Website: lowes
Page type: payment
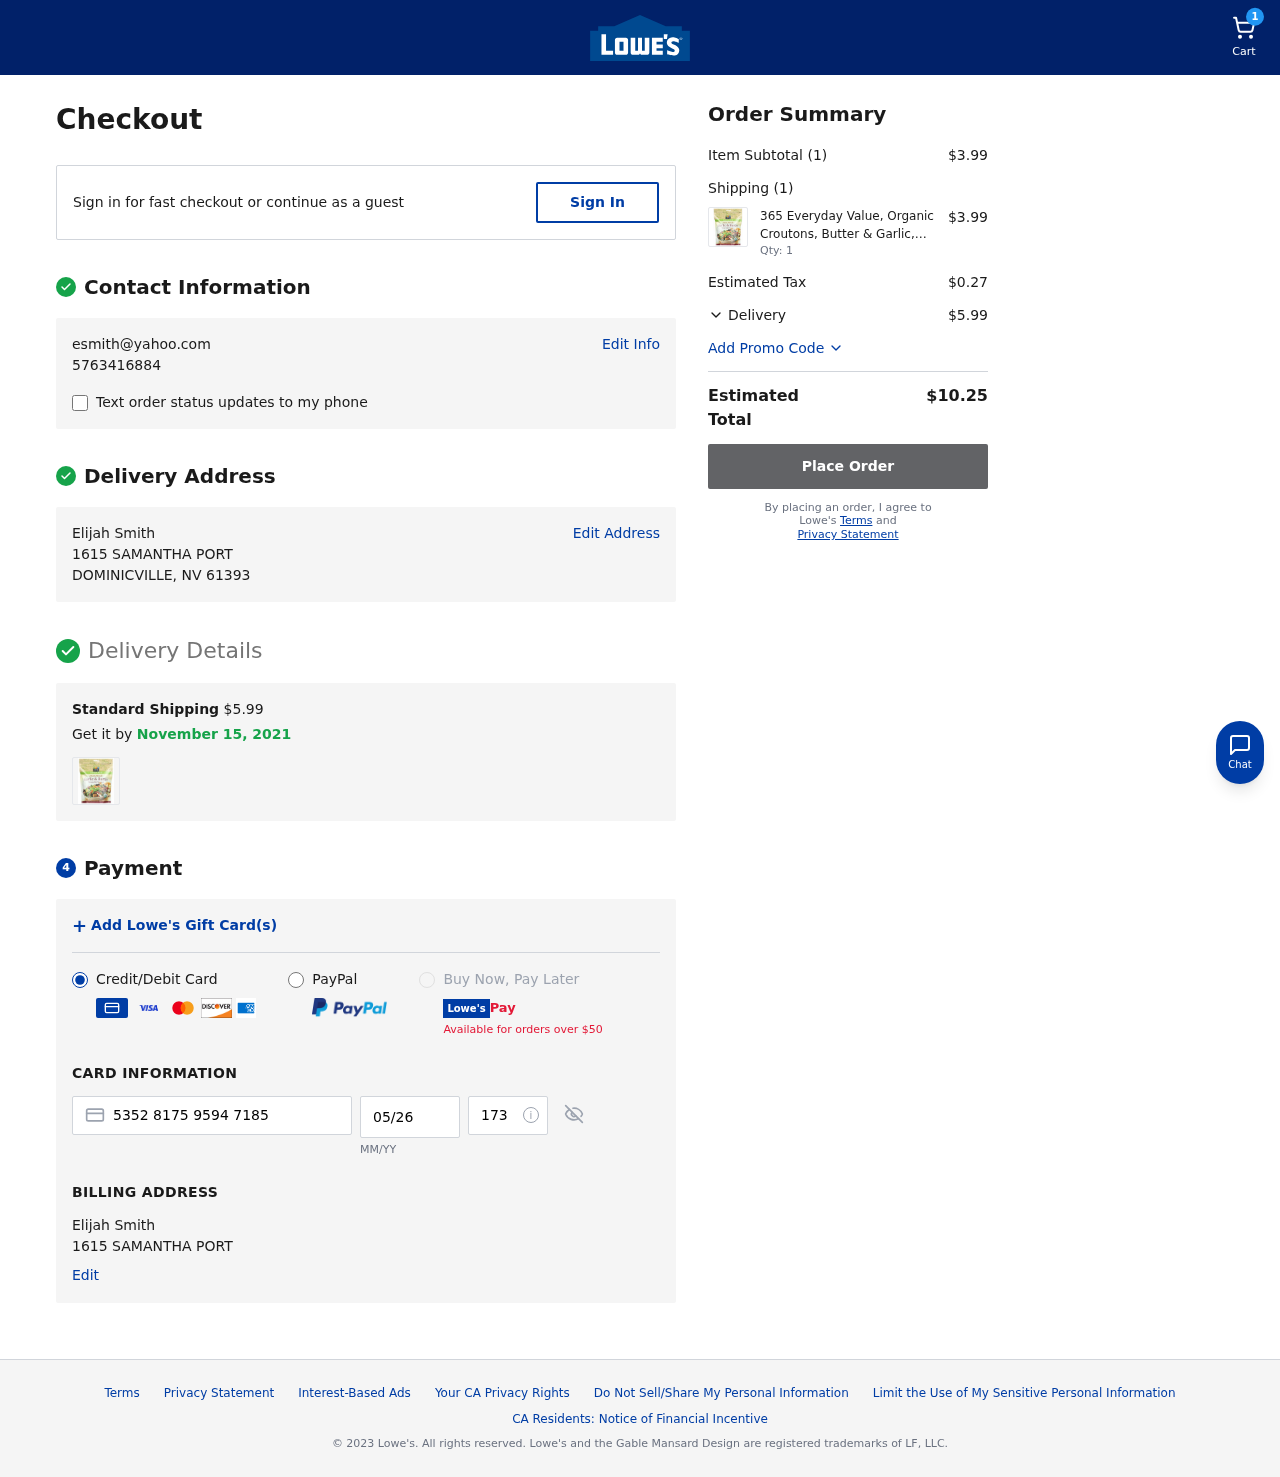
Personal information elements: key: PII_CARD_CVV
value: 173
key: PII_CARD_EXPIRY
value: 05/26
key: PII_CARD_NUMBER
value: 5352 8175 9594 7185
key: PII_EMAIL
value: esmith@yahoo.com
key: PII_FULLNAME
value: Elijah Smith
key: PII_FULLNAME2
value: Elijah Smith
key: PII_PHONE
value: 5763416884
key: PII_STREET
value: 1615 SAMANTHA PORT
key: PII_STREET2
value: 1615 SAMANTHA PORT
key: PII_CITY_STATE_ZIP
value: DOMINICVILLE, NV 61393
Product elements: key: PRODUCT1_NAME
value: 365 Everyday Value, Organic Croutons, Butter & Garlic, 4.5 oz
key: PRODUCT1_PRICE
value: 3.99
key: PRODUCT1_QUANTITY
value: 1
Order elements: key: ORDER_NUM_ITEMS
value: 1
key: ORDER_SHIPPING_COST
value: $5.99
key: ORDER_DELIVERY_DATE
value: November 15, 2021
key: ORDER_SUBTOTAL
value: $3.99
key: ORDER_NUM_ITEMS2
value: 1
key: ORDER_TAX
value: $0.27
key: ORDER_SHIPPING_COST2
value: $5.99
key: ORDER_TOTAL
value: $10.25